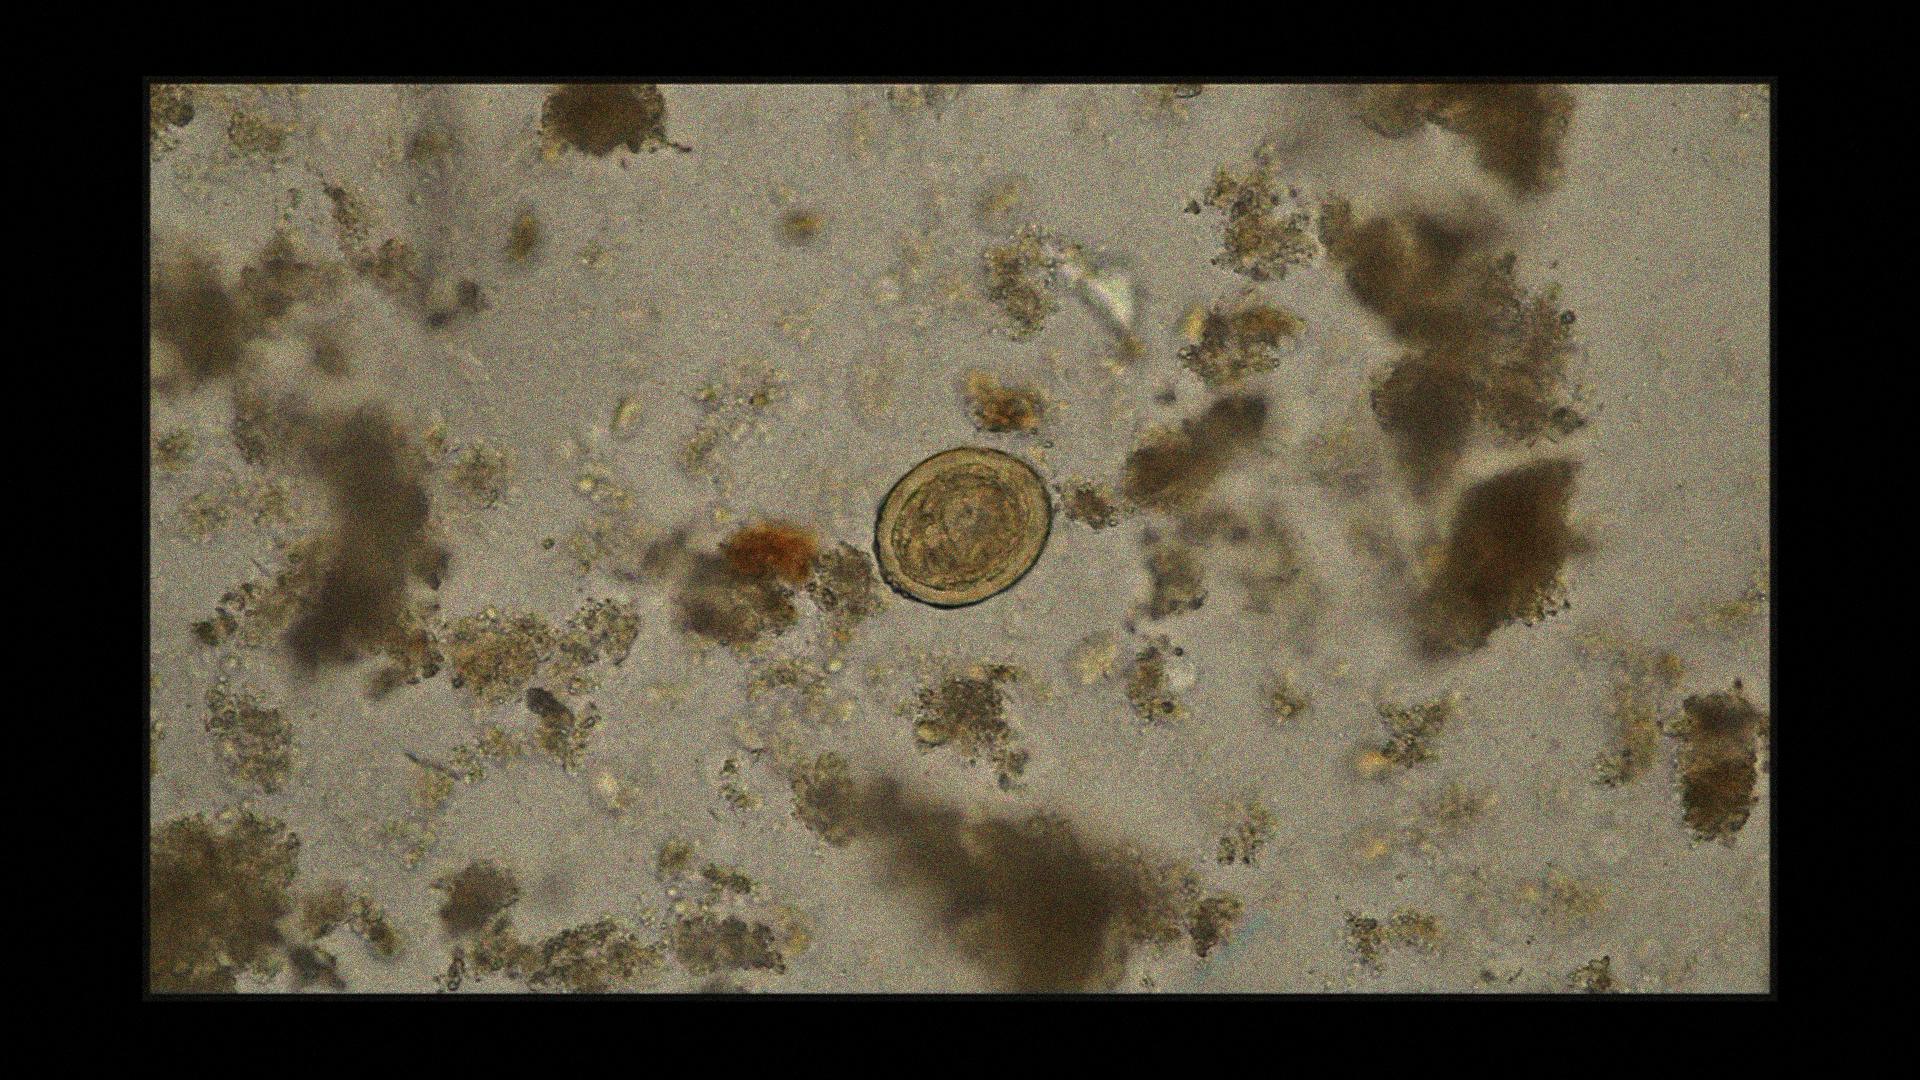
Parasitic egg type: Ascaris lumbricoides